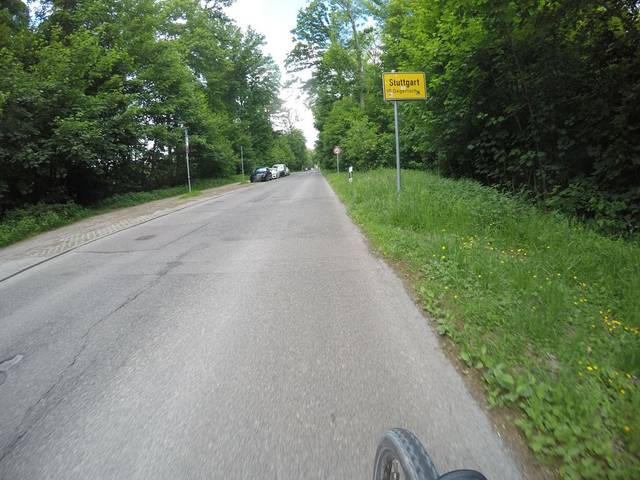
Region: Germany
Coordinates: 48.746, 9.189